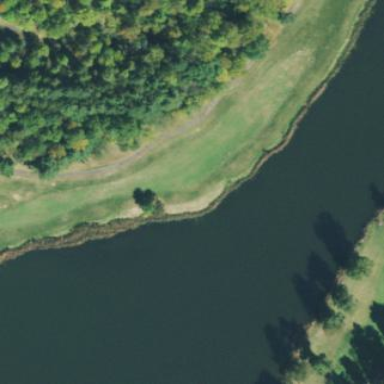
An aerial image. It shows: Water hazard on golf course. The hazard is natural water feature.